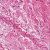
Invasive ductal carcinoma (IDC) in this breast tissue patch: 0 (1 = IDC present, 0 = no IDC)